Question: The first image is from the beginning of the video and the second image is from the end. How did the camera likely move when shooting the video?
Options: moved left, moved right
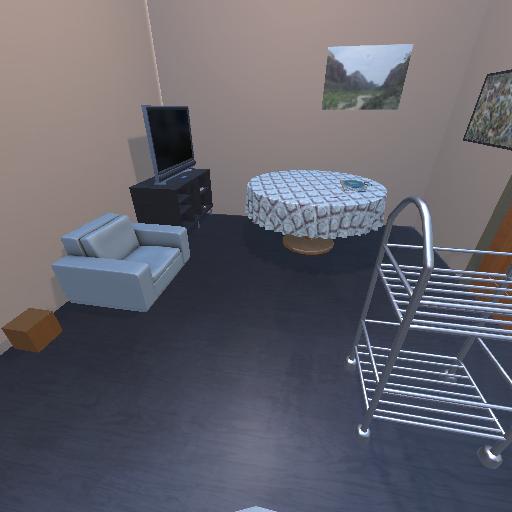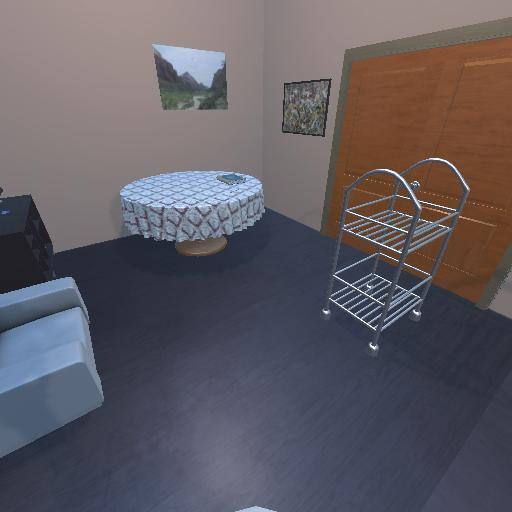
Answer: moved left